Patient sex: M
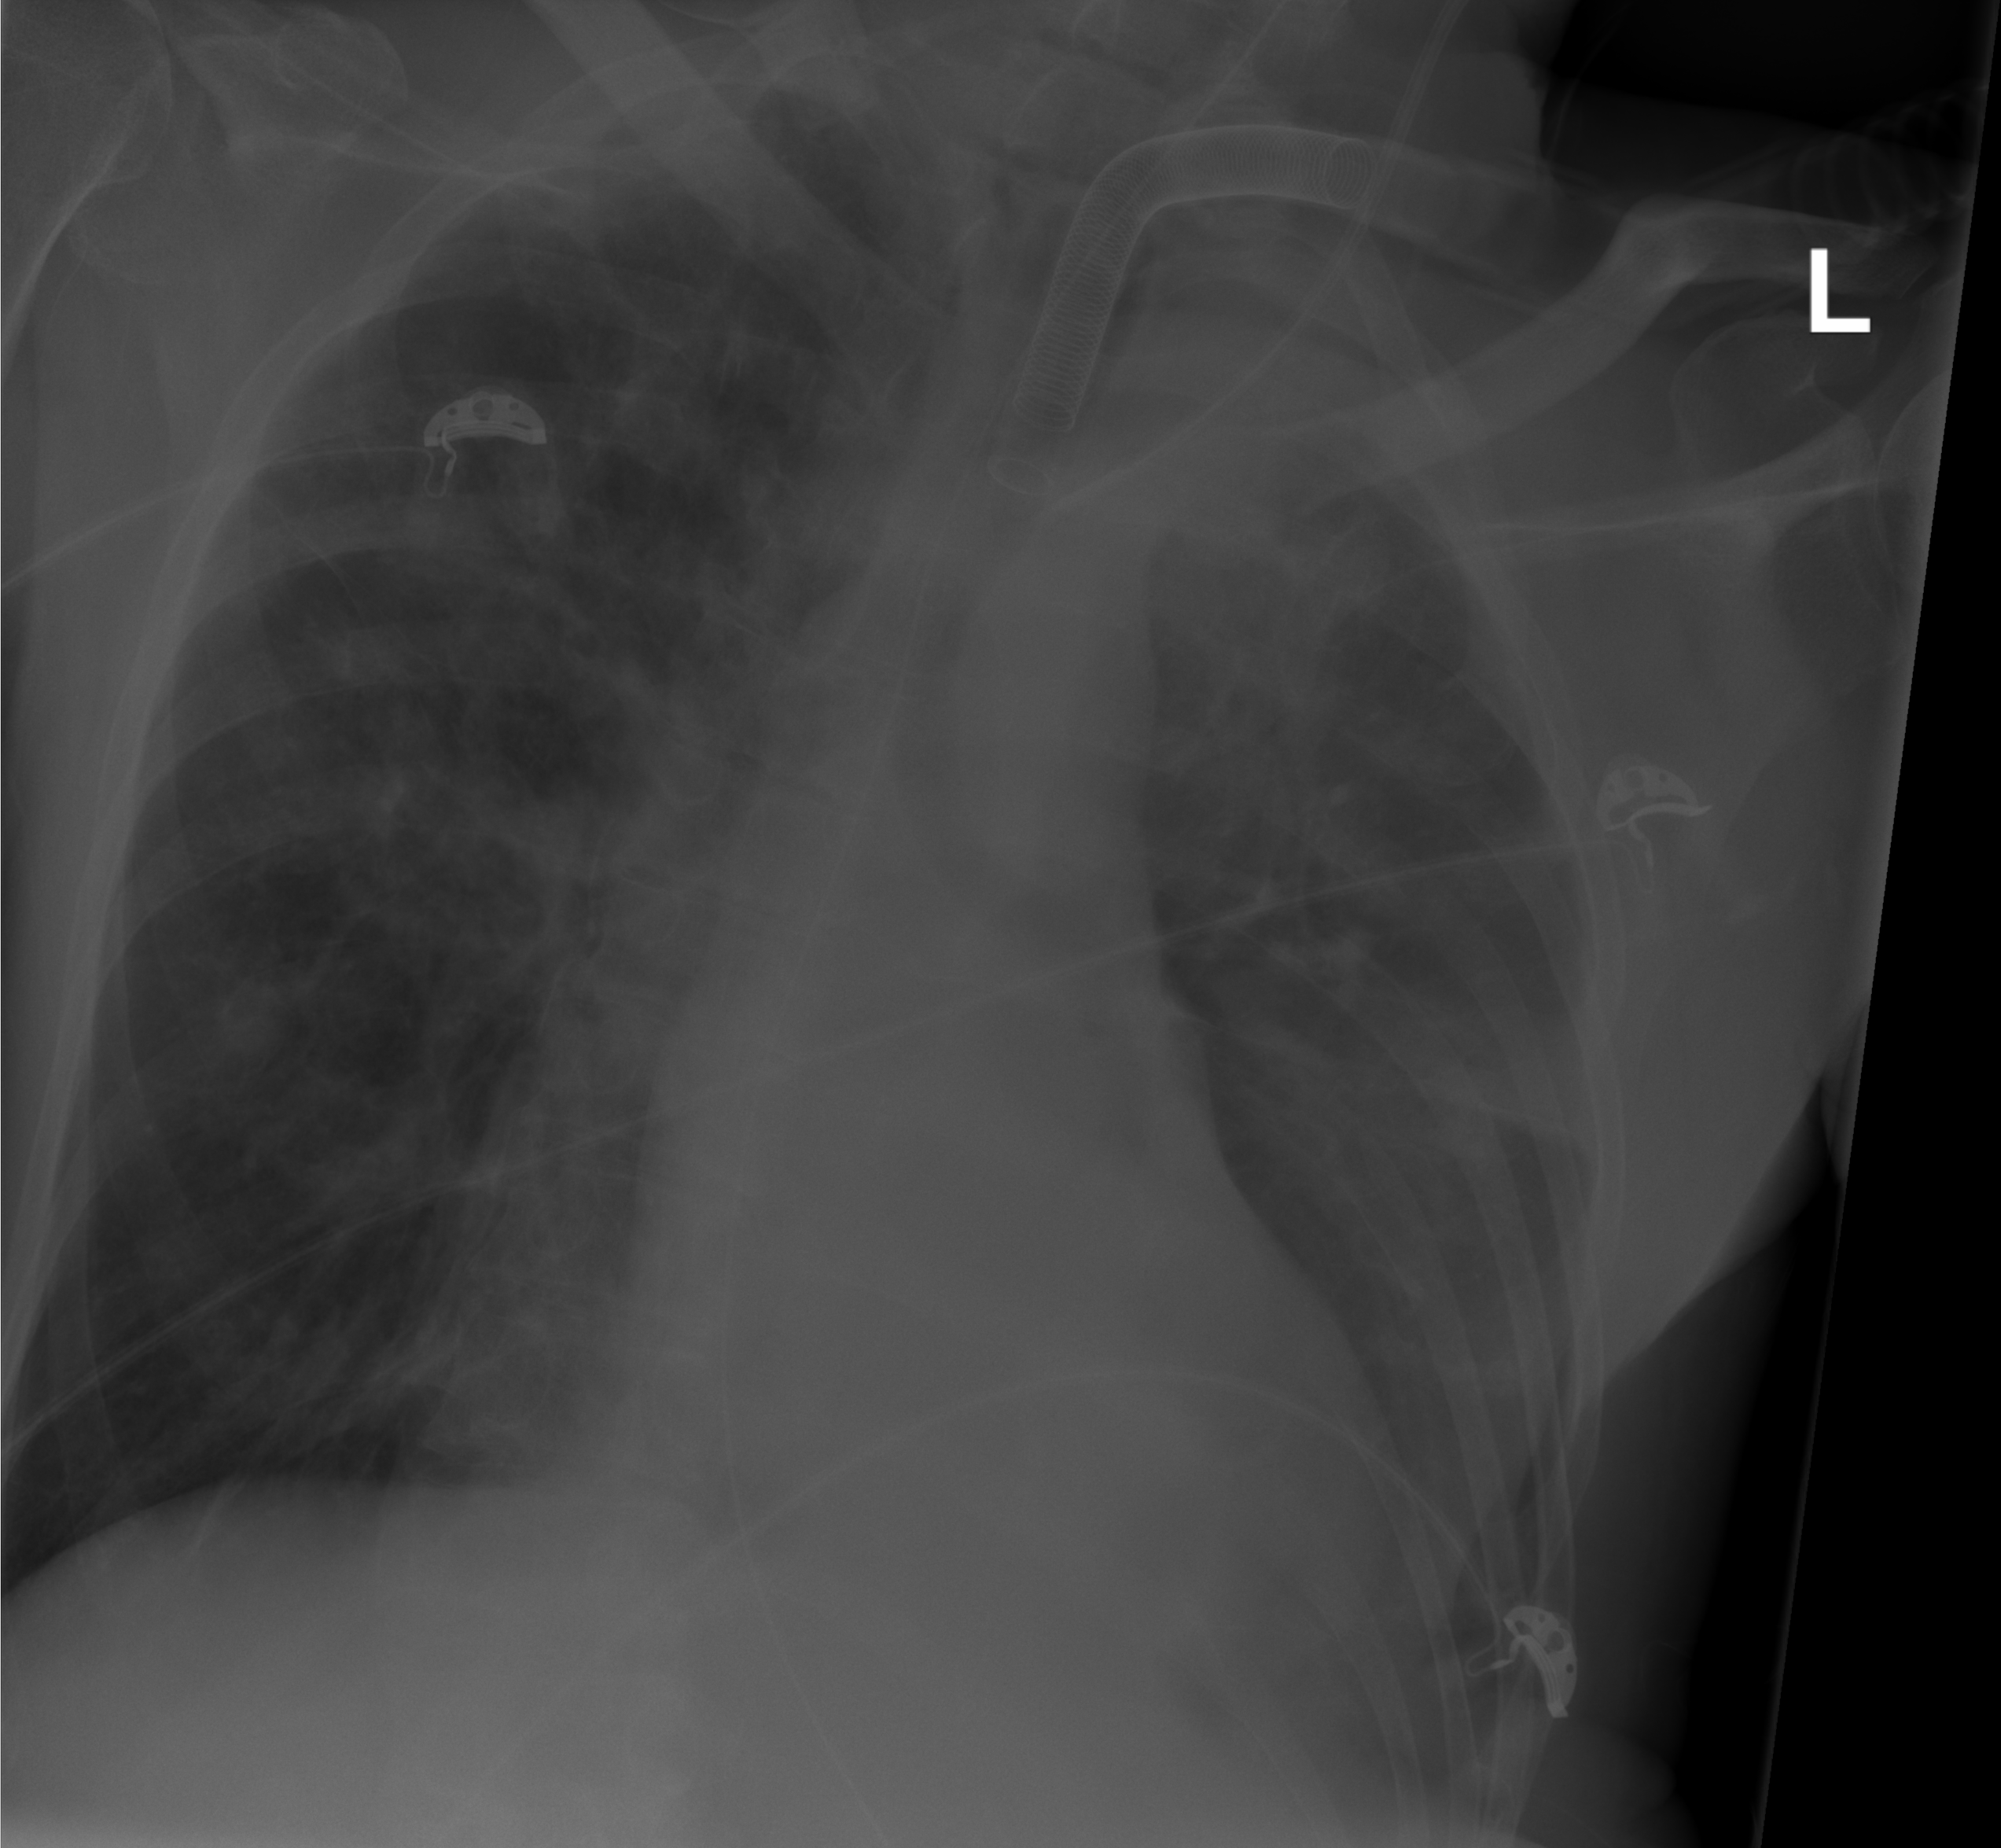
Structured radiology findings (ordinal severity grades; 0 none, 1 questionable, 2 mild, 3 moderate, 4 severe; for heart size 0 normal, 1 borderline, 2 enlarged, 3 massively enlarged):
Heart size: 0
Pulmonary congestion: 2
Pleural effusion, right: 0
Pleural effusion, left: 2
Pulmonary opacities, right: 2
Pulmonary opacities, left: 2
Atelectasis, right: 2
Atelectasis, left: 2